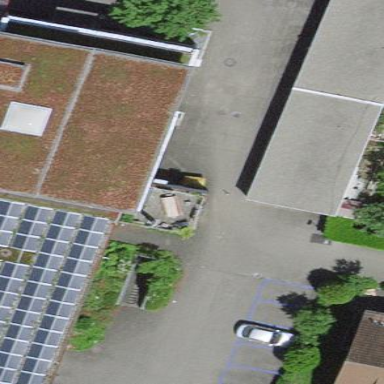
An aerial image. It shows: Group of garages.